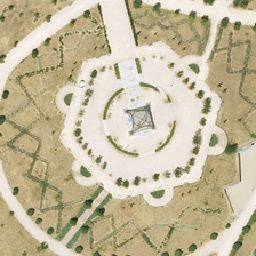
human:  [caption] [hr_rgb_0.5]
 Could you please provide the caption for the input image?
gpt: the hexagon square  located on a bareland  has semi circle gardens on the five of its sides .

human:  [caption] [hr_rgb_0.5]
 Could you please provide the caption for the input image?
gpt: This is a hexagonal square surrounded by bare grass and circular paths.

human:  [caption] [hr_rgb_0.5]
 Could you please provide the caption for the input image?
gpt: A square with six edges and semicircular flower beds on five sides, surrounded by bare ground.

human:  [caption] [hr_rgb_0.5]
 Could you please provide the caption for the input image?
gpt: A hexagonal square, semi-circular flower bed on five sides, surrounded by bare ground.

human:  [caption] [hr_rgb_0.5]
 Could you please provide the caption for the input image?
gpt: It is a hexagonal square surrounded by bare lawns and circular paths.